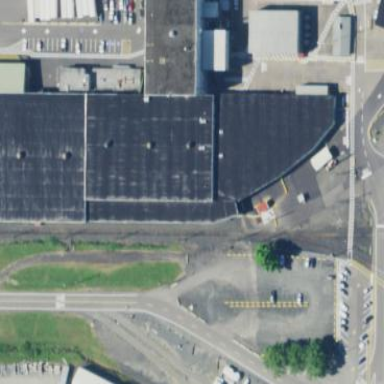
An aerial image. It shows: Industrial building.